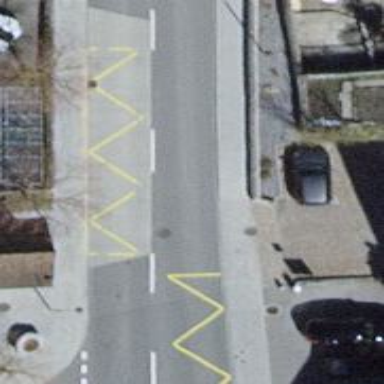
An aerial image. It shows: Public transport stop position.